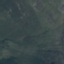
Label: HerbaceousVegetation